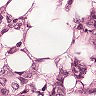
Metastatic tissue present: yes